【题型】选择题　【知识点】解析几何　【难度】easy
在平面直角坐标系中，点$A$，$B$分别是$x$轴、$y$轴上的两个动点，有一定点$M(3,4)$，则$|MA|+|AB|+|BM|$\\
的最小值是（ ）

\vspace{1em}
\noindent \hspace{2em}A. $10$ \hspace{4em} B. $11$ \hspace{4em} C. $12$ \hspace{4em} D. $13$
【解答】
\noindent 【答案】A\\
\noindent 【分析】根据题意作图，分类讨论：当$A$与$B$重合于坐标原点$O$时；当$A$与$B$不重合时，从而可求得答案.\\
\noindent 【解析】如图，设点$M(3,4)$关于$y$轴的对称点为$P$，关于$x$轴的对称点为$Q$，\\
\noindent 则$P$的坐标为$(-3,4)$，$Q$的坐标为$(3,-4)$，则$|MB|=|PB|,|MA|=|AQ|$.

\noindent 当$A$与$B$重合于坐标原点$O$时，\\
\noindent $|MA|+|AB|+|BM|=|PO|+|OQ|=|PQ|=\sqrt{[3-(-3)]^2+(-4-4)^2}=10$；\\
\noindent 当$A$与$B$不重合时， $|MA|+|AB|+|BM|=|PB|+|AB|+|AQ|>|PQ|=10$.

\vspace{1em}
\noindent 综上可知，当$A$与$B$重合于坐标原点$O$时， $|MA|+|AB|+|BM|$取得最小值$10$.\\
\noindent 故选：A
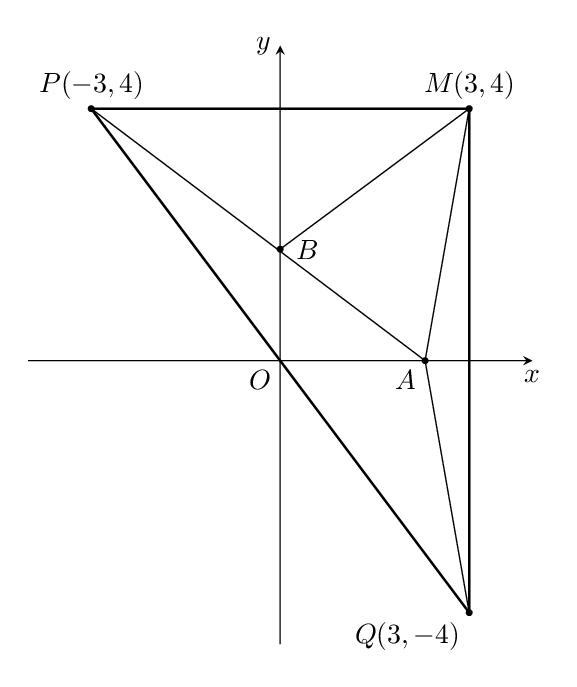